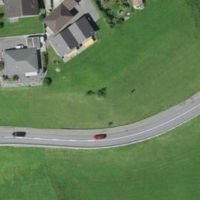
EUNIS habitat code: 55
Species observed at this site:
Aegopodium podagraria